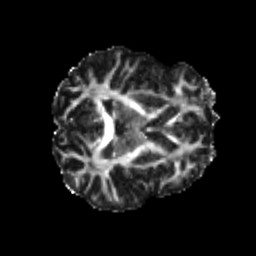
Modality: FA
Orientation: axial
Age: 20
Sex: male
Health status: healthy
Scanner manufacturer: philips
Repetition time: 7.39 s
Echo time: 0.08599 s